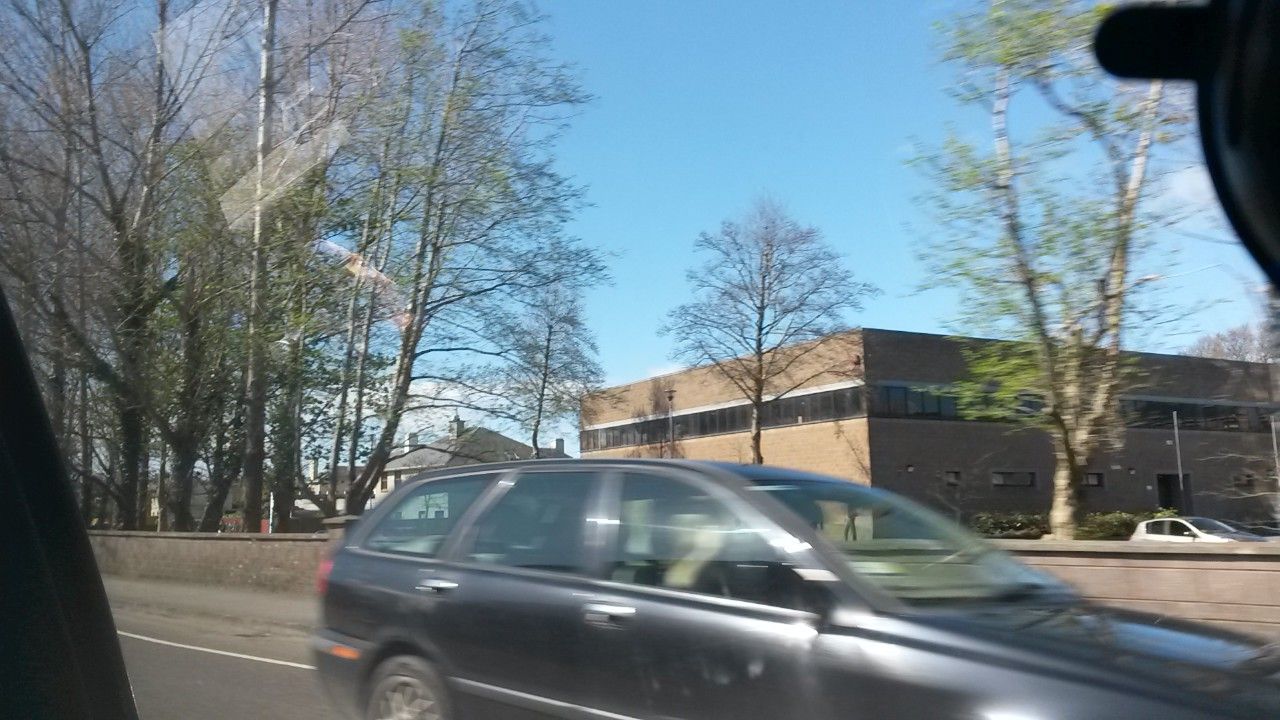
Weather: snowy
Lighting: day
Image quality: good
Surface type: walking surface
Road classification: service
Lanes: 2
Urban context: suburban or peri-urban
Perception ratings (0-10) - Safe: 6.62, Lively: 6.11, Beautiful: 4.35, Boring: 2.74, Depressing: 2.77, Wealthy: 3.52